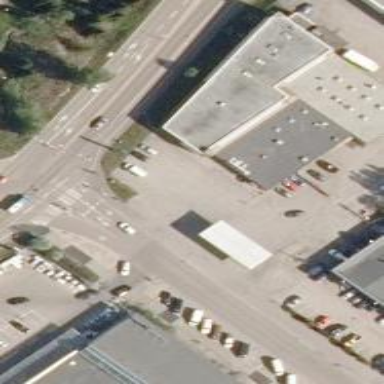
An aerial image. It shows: Building housing car repair shop.